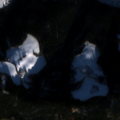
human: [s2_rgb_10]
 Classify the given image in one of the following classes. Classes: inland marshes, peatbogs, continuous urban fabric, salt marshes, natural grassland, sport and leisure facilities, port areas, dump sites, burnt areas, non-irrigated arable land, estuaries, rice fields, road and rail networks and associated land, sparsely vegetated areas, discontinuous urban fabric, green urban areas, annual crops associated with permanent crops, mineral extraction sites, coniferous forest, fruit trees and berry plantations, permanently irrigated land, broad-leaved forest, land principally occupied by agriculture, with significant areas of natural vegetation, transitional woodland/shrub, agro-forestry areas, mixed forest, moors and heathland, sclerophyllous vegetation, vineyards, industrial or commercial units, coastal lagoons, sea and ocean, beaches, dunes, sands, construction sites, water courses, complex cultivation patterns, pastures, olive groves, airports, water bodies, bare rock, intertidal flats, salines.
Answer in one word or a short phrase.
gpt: pastures, complex cultivation patterns, land principally occupied by agriculture, with significant areas of natural vegetation, coniferous forest